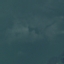
Land use / land cover class: SeaLake